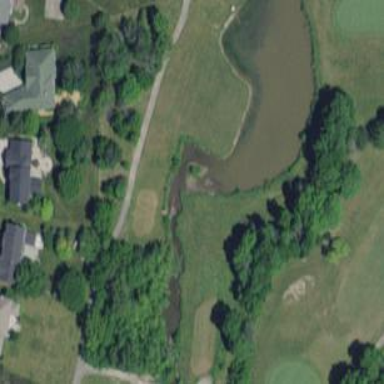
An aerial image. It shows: Picturesque scene of golf course with lateral water hazard.